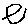
Label: hexagon